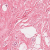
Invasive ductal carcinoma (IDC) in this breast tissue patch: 0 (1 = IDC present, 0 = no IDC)